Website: lowes
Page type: cart
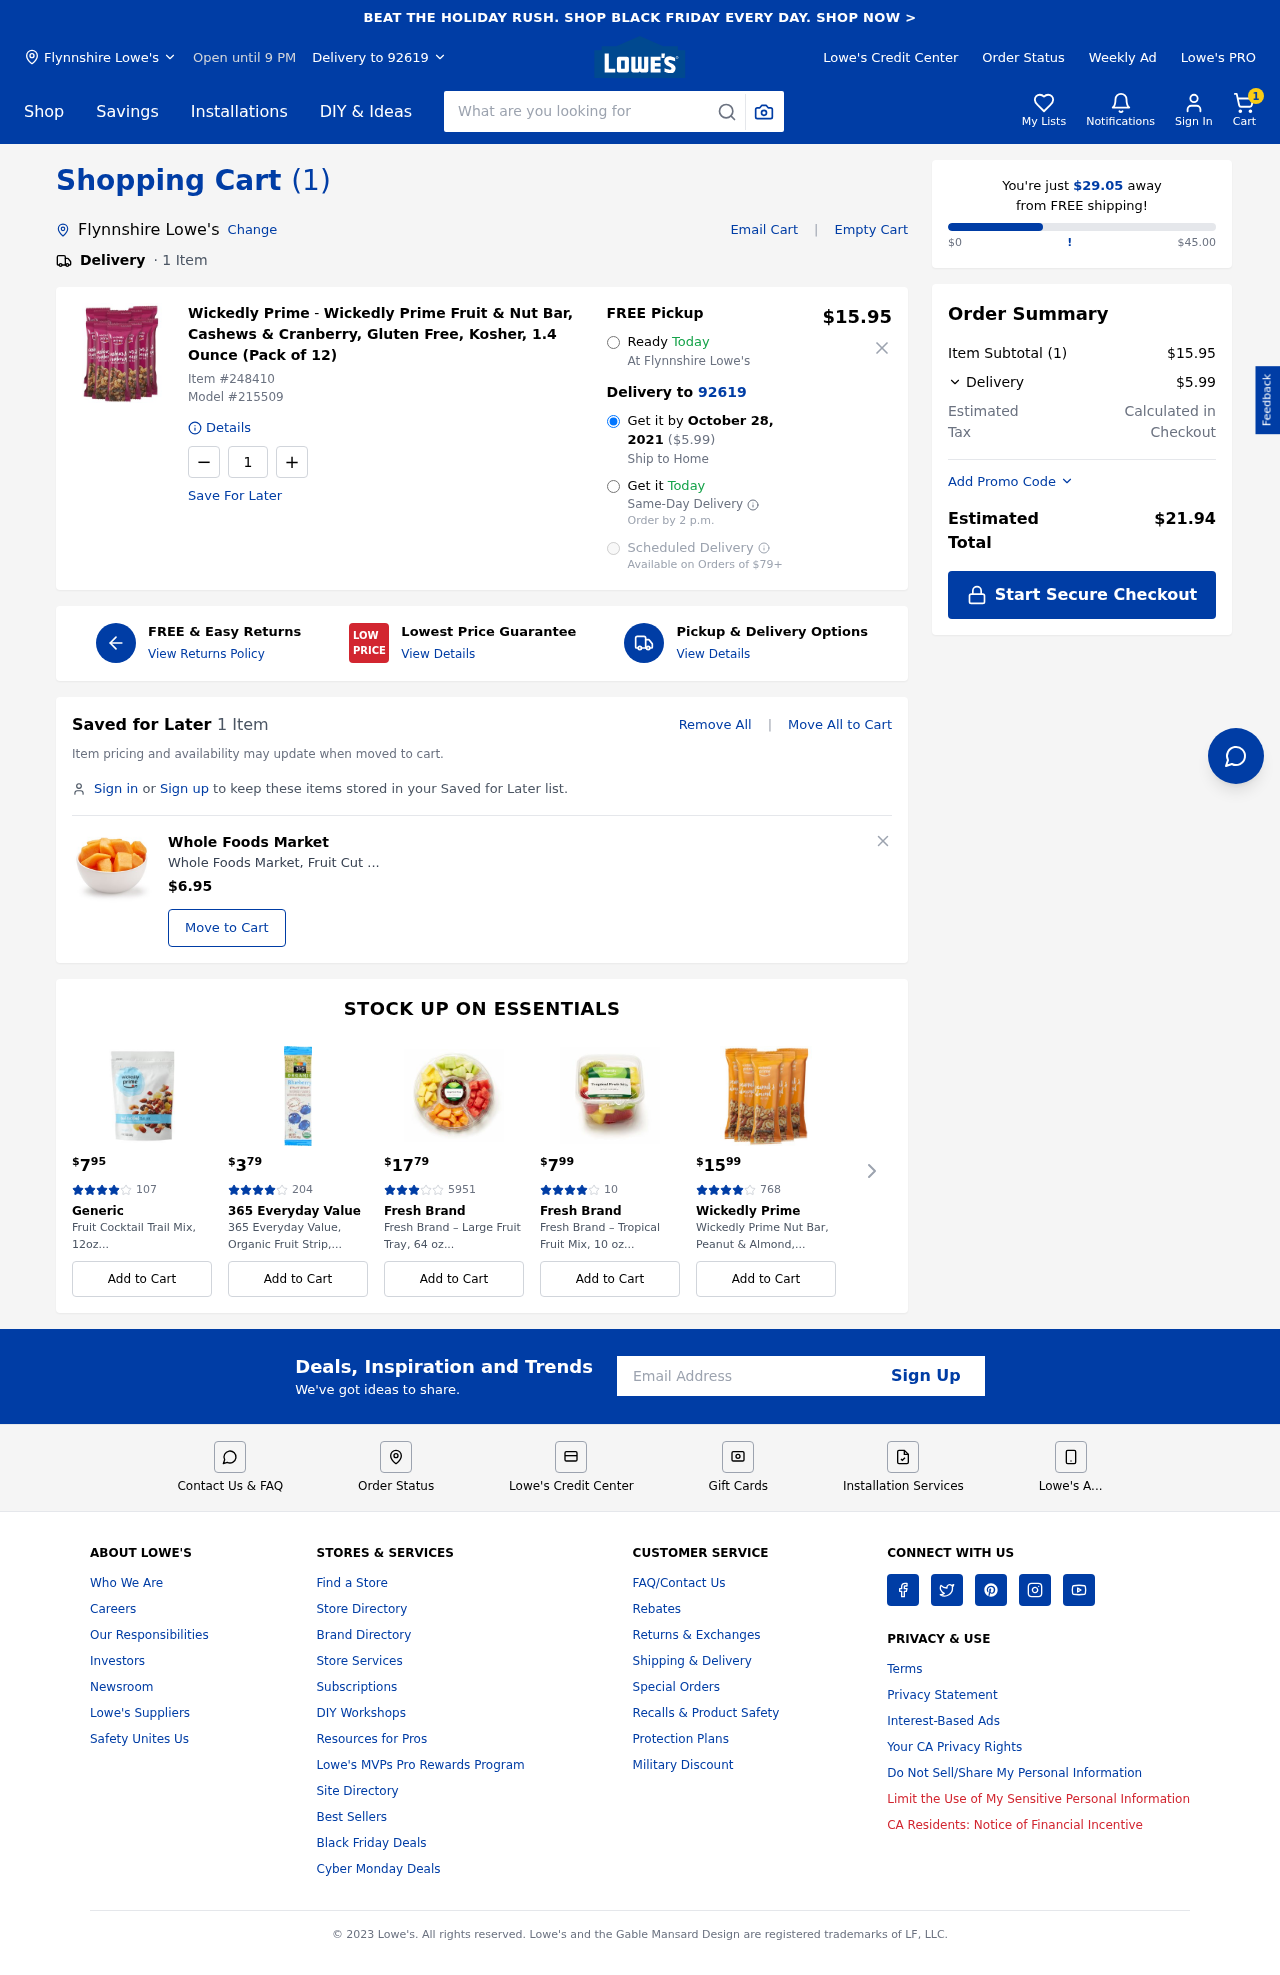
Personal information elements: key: PII_CITY
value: Flynnshire Lowe's
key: PII_EMAIL
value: andrewpaul@gmail.com
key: PII_POSTCODE
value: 92619
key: PII_CITY2
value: Flynnshire Lowe's
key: PII_CITY3
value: Flynnshire
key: PII_POSTCODE_FULL
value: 92619
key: PII_POSTCODE_NUMERIC
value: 92619
Product elements: key: PRODUCT1_BRAND
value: Wickedly Prime
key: PRODUCT1_NAME
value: Wickedly Prime Fruit & Nut Bar, Cashews & Cranberry, Gluten Free, Kosher, 1.4 Ounce (Pack of 12)
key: PRODUCT1_PRICE
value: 15.95
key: PRODUCT1_QUANTITY
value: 1
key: PRODUCT2_BRAND
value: Whole Foods Market
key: PRODUCT2_NAME
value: Whole Foods Market, Fruit Cut Cantaloupe Chunks Conventional, 10 Ounce
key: PRODUCT2_PRICE
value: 6.95
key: PRODUCT1_ITEM_NUMBER
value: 248410
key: PRODUCT1_MODEL_NUMBER
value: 215509
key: PRODUCT3_PRICE
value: $795
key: PRODUCT3_NUM_RATINGS
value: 107
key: PRODUCT3_BRAND
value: Generic
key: PRODUCT3_NAME
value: Fruit Cocktail Trail Mix, 12oz...
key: PRODUCT4_PRICE
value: $379
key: PRODUCT4_NUM_RATINGS
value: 204
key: PRODUCT4_BRAND
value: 365 Everyday Value
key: PRODUCT4_NAME
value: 365 Everyday Value, Organic Fruit Strip,...
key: PRODUCT5_PRICE
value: $1779
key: PRODUCT5_NUM_RATINGS
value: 5951
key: PRODUCT5_BRAND
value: Fresh Brand
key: PRODUCT5_NAME
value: Fresh Brand – Large Fruit Tray, 64 oz...
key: PRODUCT6_PRICE
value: $799
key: PRODUCT6_NUM_RATINGS
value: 10
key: PRODUCT6_BRAND
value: Fresh Brand
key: PRODUCT6_NAME
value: Fresh Brand – Tropical Fruit Mix, 10 oz...
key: PRODUCT7_PRICE
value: $1599
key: PRODUCT7_NUM_RATINGS
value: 768
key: PRODUCT7_BRAND
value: Wickedly Prime
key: PRODUCT7_NAME
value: Wickedly Prime Nut Bar, Peanut & Almond,...
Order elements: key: ORDER_NUM_ITEMS
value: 1
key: ORDER_DELIVERY_DATE
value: October 28, 2021
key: ORDER_SHIPPING_COST2
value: $5.99
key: ORDER_SHIPPING_AWAY
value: $29.05
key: ORDER_SUBTOTAL
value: $15.95
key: ORDER_SHIPPING_COST
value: $5.99
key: ORDER_TOTAL
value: $21.94
Search elements: key: HEADER_SEARCH
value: What are you looking for
Other elements: key: SAVED_NUM_ITEMS
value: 1 Item